Question: Let's take this <URL>.
In Netbeans IDE, we just hit build button on the toolbar to build the application.
I want to do that automatically via Windows command line, how can I do that?
I did google, and found some related posts though not very helpful for me except telling me to call 'ant dist' - though I don't have the 'build.xml' in my Netbeans 8 project.
p.s. I have hundreds of student submissions and need to verify which one is compilable.
I also post on Netbeans forum <URL>.

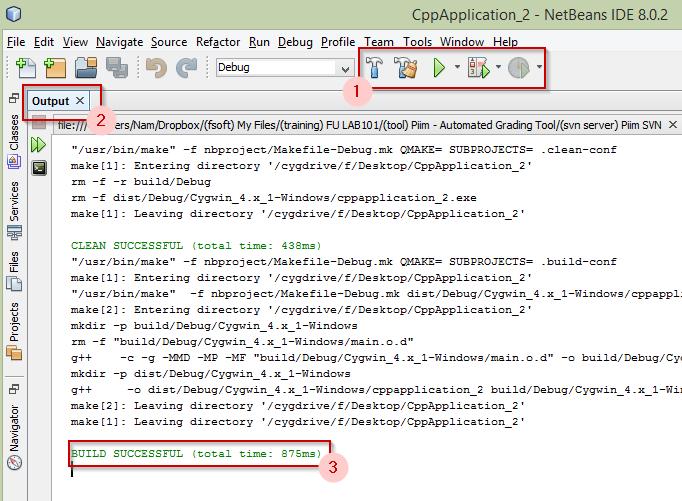
Answer: > I want to do that automatically via Windows command line, how can I do that?
NetBeans uses Makefile-based projects as default for C/C++ projects, so you can use 'make' to build your project:
'''
cd <Project dir>
make
'''
It's also possible to build other make-targets (eg. 'make all' or 'make test' (builds / runs tests)).
---
The Cygwin bin dir ('CYGWIN_HOMEin') must be in system 'PATH' - same applies to other environments (MinGW, Gcc etc).